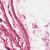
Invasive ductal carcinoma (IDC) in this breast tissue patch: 0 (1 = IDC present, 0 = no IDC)